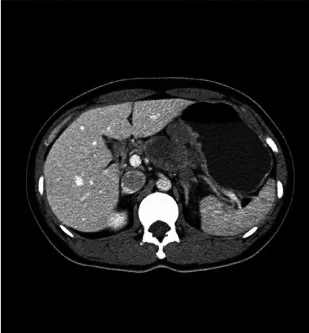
Abdominal CT imaging. Before chemo-immunotherapy.
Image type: radiology (ct)